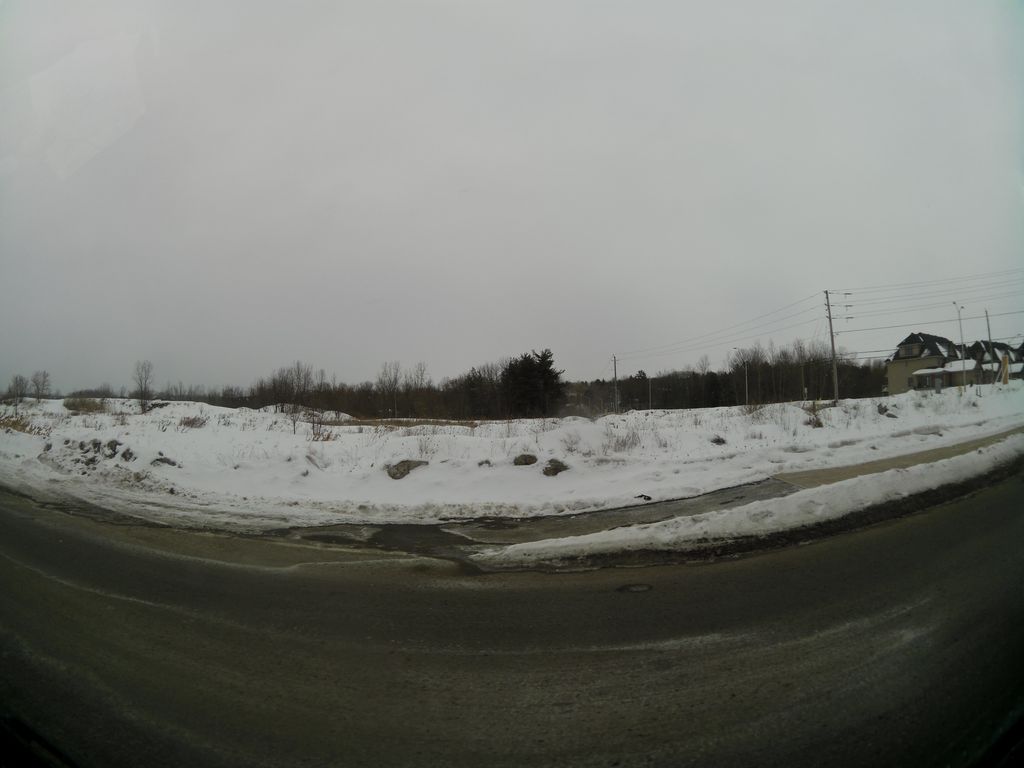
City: ottawa-gatineau